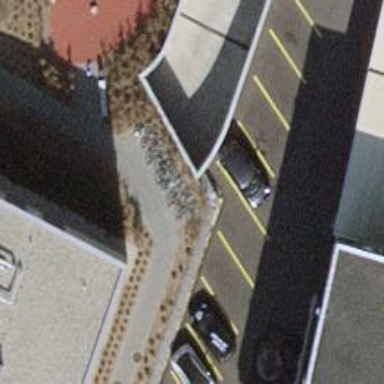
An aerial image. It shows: Parking entrance.